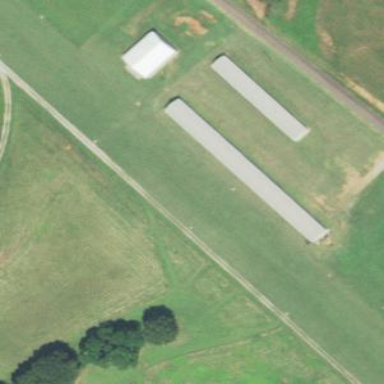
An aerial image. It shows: Building that is hangar at the airport.